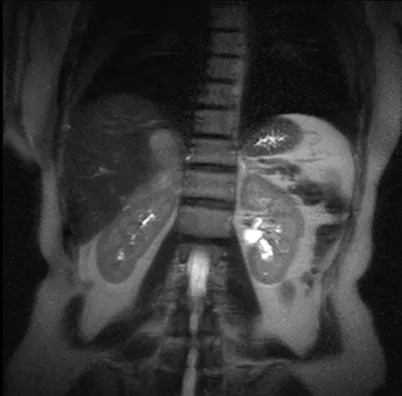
Metastatic spread of pheochromocytoma in right liver lobe, right kidney, and right hemidiaphragm in abdominal MRI.
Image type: radiology (mri)